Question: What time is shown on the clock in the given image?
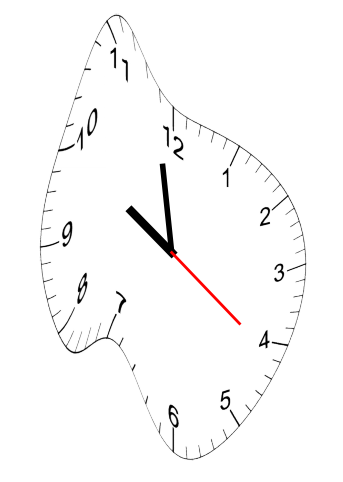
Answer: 09:58:21